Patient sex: F
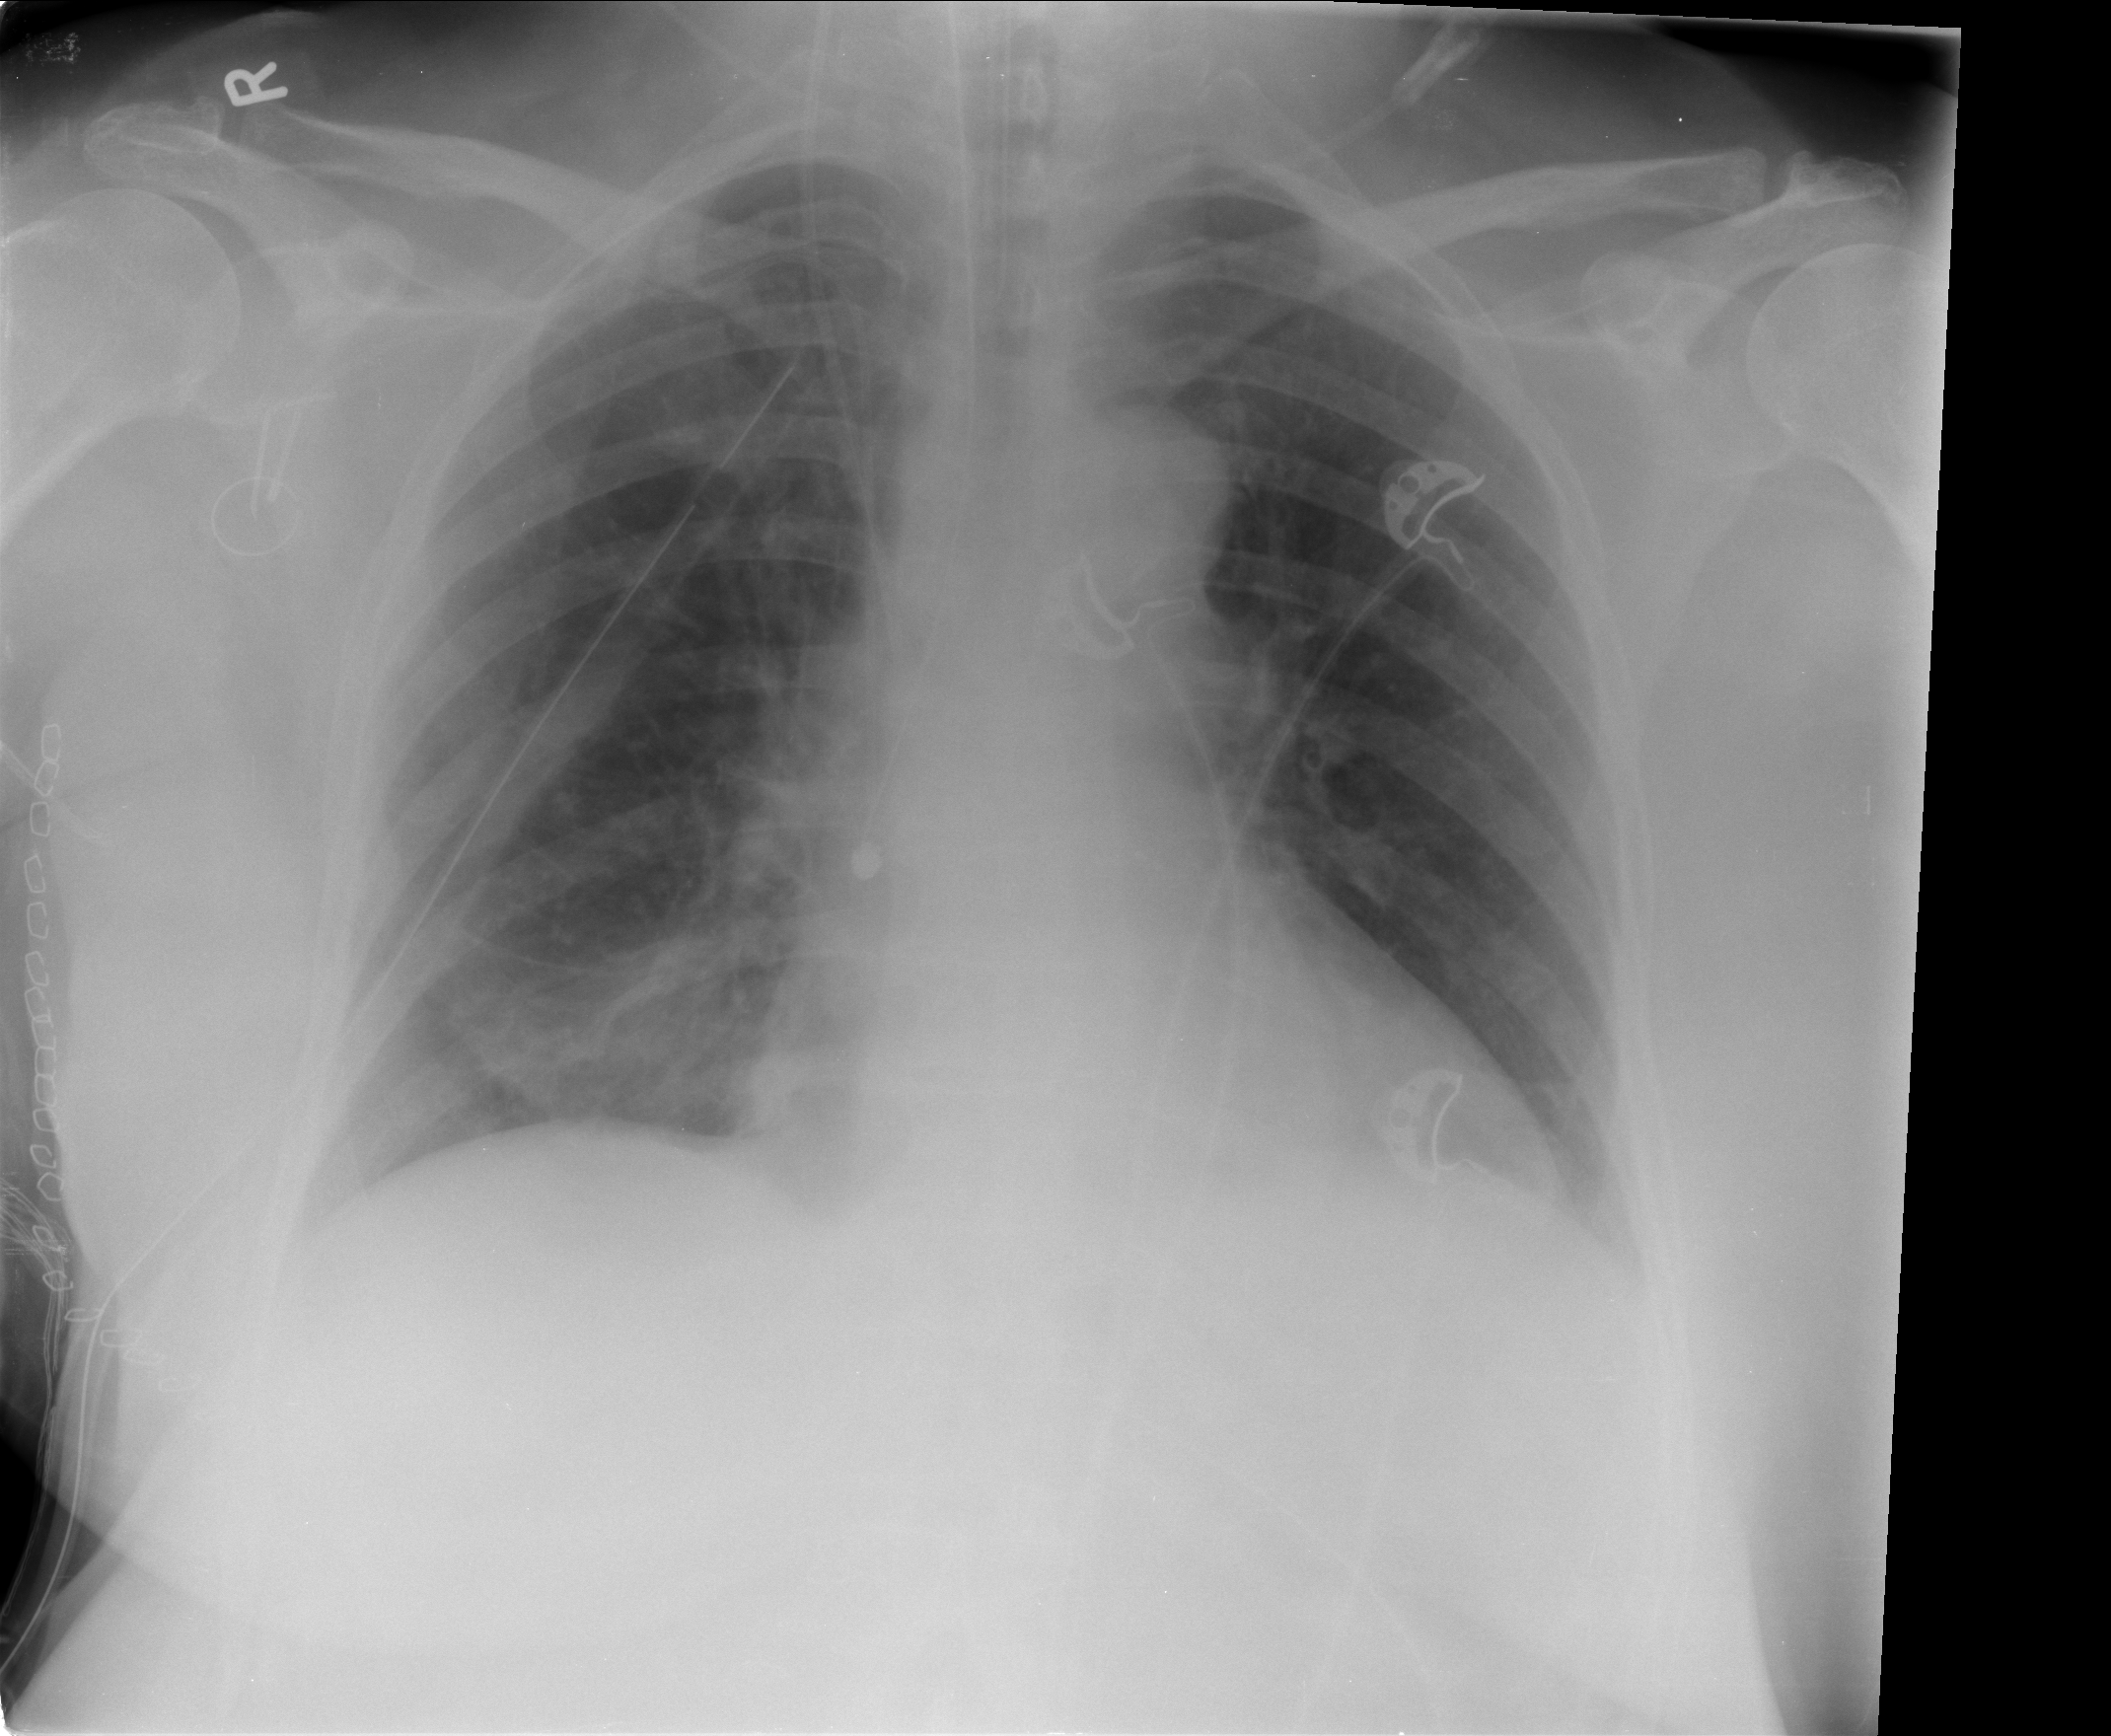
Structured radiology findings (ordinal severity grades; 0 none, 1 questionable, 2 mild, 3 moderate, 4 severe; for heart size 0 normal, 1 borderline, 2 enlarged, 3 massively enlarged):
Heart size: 1
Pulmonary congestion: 0
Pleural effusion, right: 0
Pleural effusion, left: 0
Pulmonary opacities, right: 0
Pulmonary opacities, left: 0
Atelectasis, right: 2
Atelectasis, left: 0